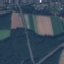
Label: Highway